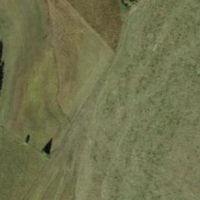
EUNIS habitat code: 25
Species observed at this site:
Bartsia alpina
Menyanthes trifoliata